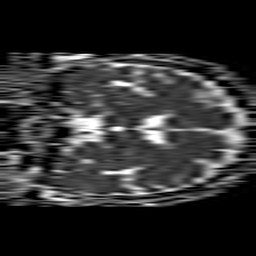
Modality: ADC
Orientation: coronal
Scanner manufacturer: philips
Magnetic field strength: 1.5 T
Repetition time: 4.6 s
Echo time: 0.08517 s